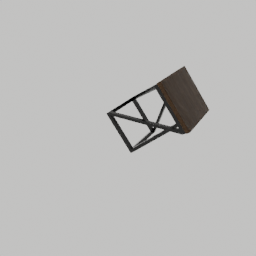
Label: furniture